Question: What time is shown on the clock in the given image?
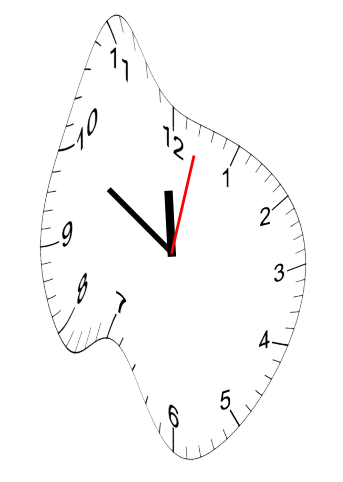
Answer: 11:50:02